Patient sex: M
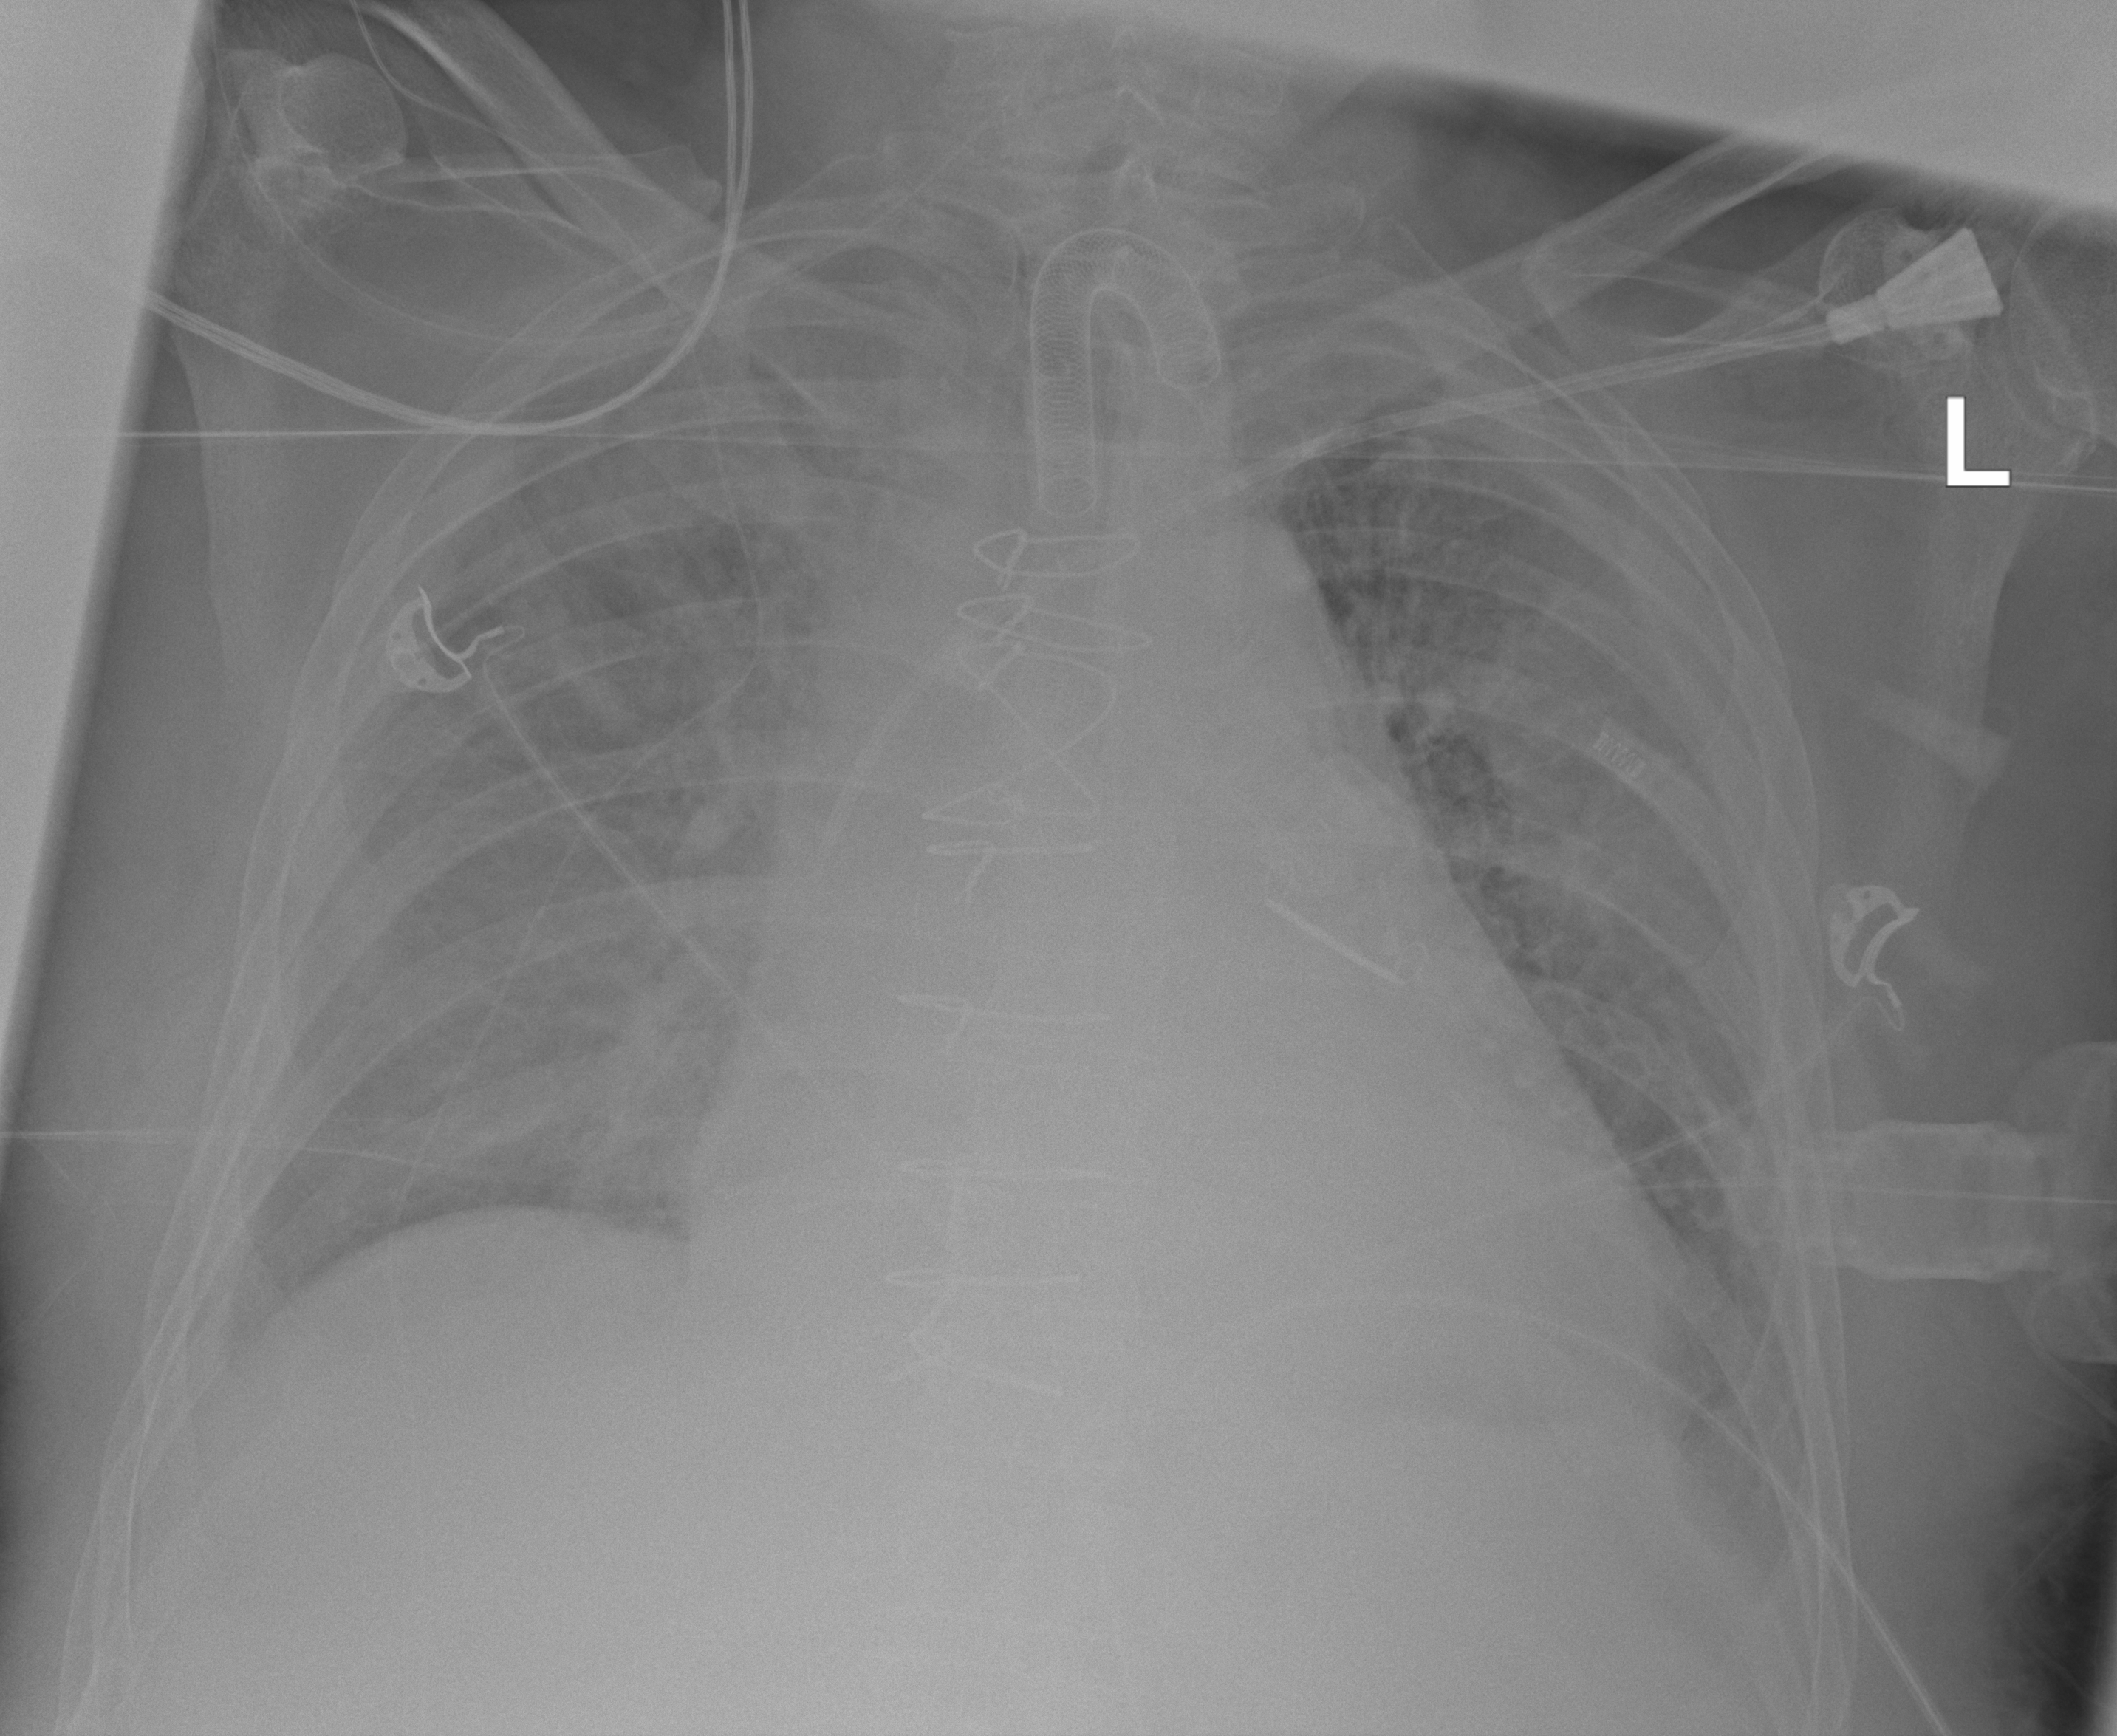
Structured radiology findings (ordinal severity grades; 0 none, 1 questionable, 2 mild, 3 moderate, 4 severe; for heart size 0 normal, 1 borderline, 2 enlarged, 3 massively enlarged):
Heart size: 2
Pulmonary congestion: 3
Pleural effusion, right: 2
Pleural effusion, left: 2
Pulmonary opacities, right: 2
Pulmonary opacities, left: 1
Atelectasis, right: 0
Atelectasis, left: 0